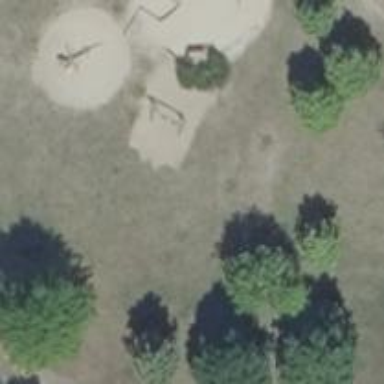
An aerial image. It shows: Playground featuring swings.